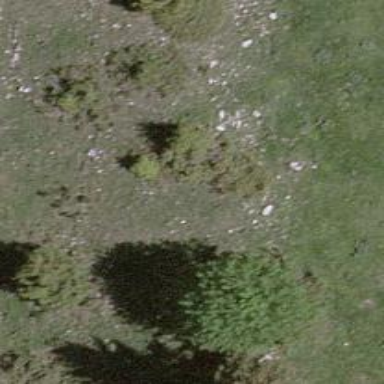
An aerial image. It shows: Single tag "natural: tree."